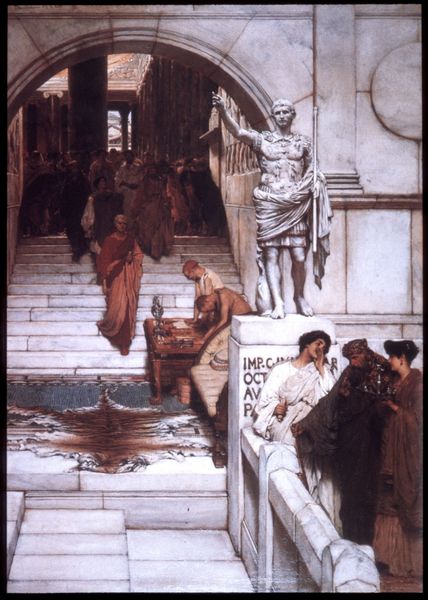
Titel: Eine Audienz bei Agrippa
Künstler: Lawrence Alma-Tadema
Institution: Kilmarnock, Dick Institute
Schlagwörter: dunkel, mann, weiß, menschen, frau, marmor, männer, tisch, tier, teppich, stein, figur, gewand, skulptur, statue, schrift, schreibtisch, liegen, bogen, treppe, bett, stufen, blut, krank, torbogen, denkmal, rom, serviertablett, caesar, tiger, tigerfell, inquisition, mramor, inqusition, tigerfall